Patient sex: M
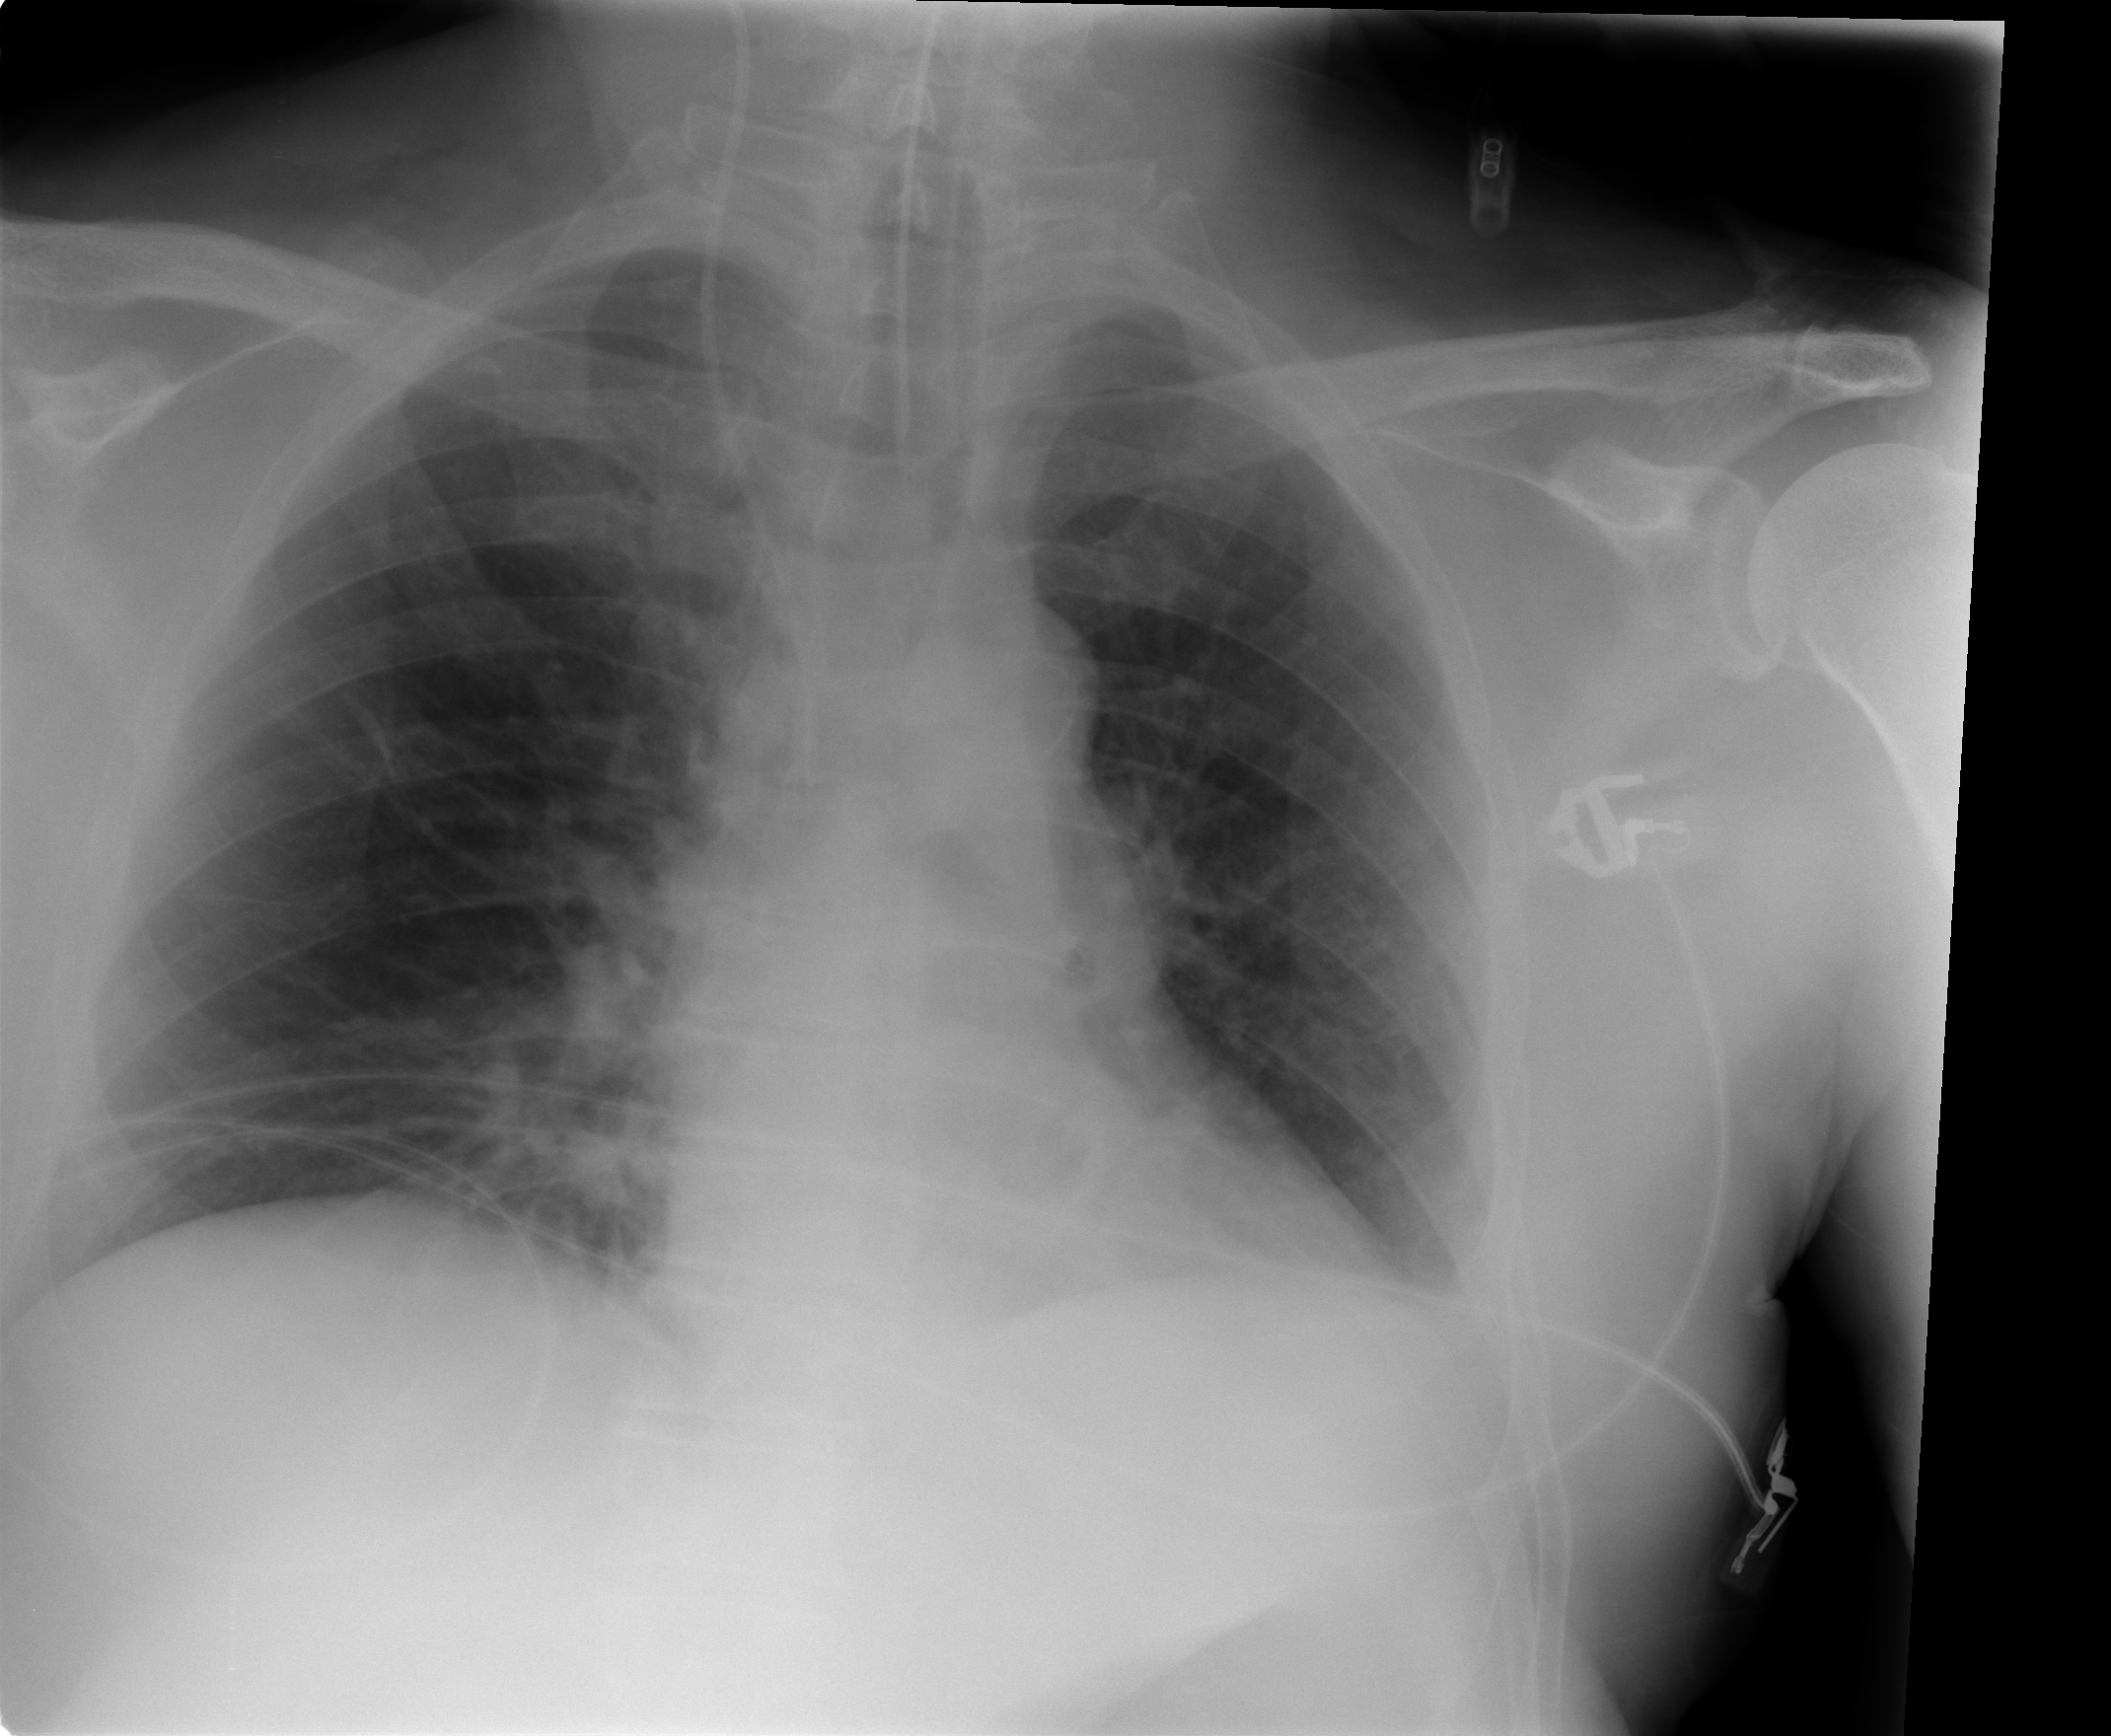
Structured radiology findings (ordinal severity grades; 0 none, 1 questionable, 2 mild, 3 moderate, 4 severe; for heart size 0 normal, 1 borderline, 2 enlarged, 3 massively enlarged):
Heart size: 0
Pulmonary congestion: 0
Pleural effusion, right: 0
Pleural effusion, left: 2
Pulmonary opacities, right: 0
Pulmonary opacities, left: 0
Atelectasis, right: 1
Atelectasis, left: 0